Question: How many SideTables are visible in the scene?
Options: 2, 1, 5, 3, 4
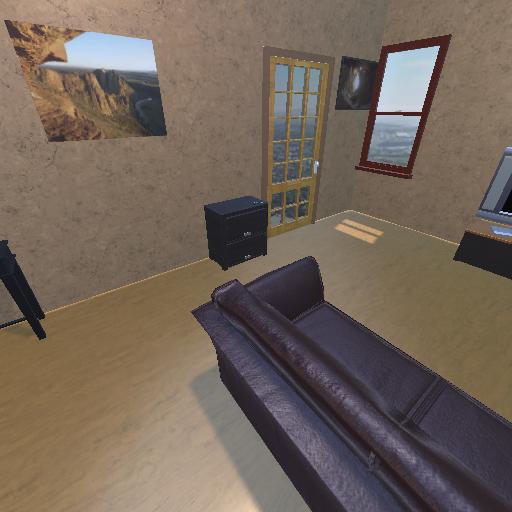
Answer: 2